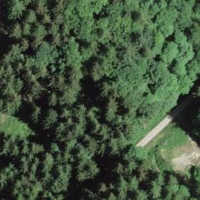
EUNIS habitat code: 44
Species observed at this site:
Lapsana communis